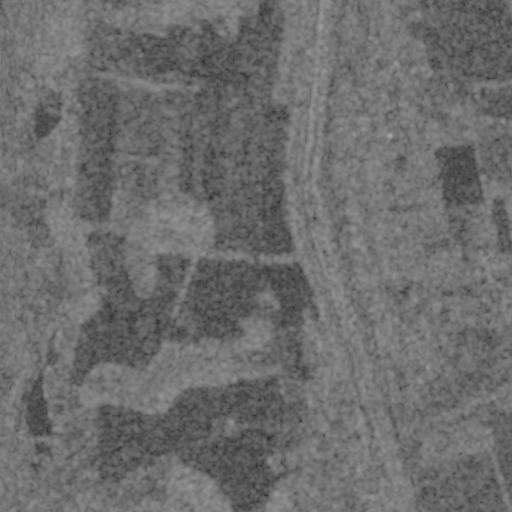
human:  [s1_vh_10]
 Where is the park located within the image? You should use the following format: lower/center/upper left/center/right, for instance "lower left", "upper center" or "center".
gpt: The park is located in the lower right of the image.
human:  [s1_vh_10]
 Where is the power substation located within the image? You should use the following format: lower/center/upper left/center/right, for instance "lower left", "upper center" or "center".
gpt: The power substation is located in the center of the image.
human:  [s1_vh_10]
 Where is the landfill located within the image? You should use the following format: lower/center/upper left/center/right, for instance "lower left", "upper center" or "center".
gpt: There is no landfill in the image.

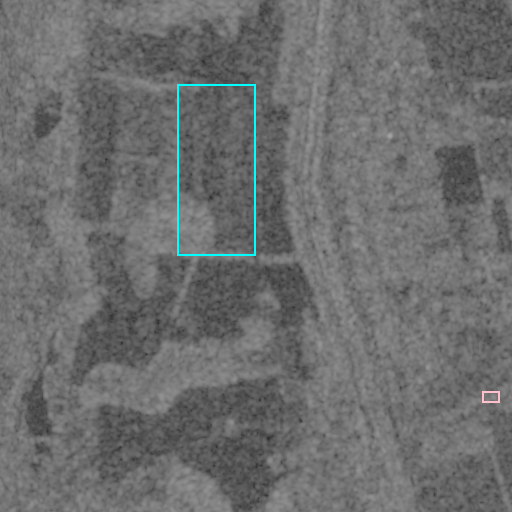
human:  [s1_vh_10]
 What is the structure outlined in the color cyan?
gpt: The structure outlined in cyan is a crop field.
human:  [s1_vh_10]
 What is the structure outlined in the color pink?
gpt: The structure outlined in pink is a park.
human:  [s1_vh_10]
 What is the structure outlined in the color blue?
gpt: There is no blue outline.